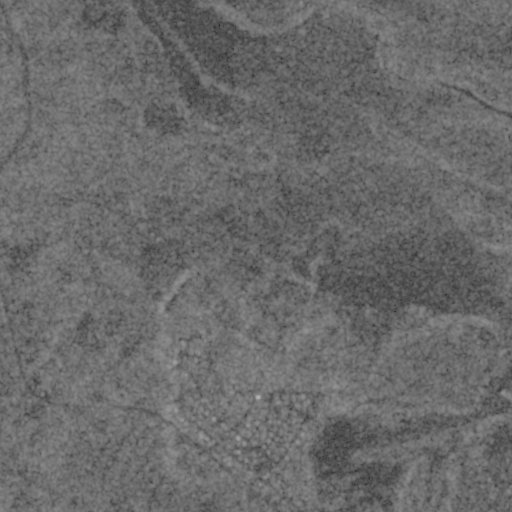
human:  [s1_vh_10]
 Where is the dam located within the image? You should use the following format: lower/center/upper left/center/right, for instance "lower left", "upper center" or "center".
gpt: The dam is located in the right of the image.
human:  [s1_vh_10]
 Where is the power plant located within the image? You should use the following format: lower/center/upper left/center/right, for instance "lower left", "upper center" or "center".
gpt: There is no power plant in the image.

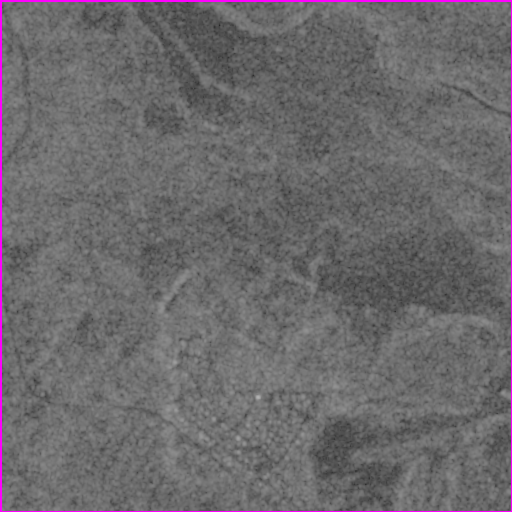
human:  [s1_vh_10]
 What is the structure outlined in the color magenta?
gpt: The structure outlined in magenta is a park.
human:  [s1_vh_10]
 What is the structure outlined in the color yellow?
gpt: There is no yellow outline.